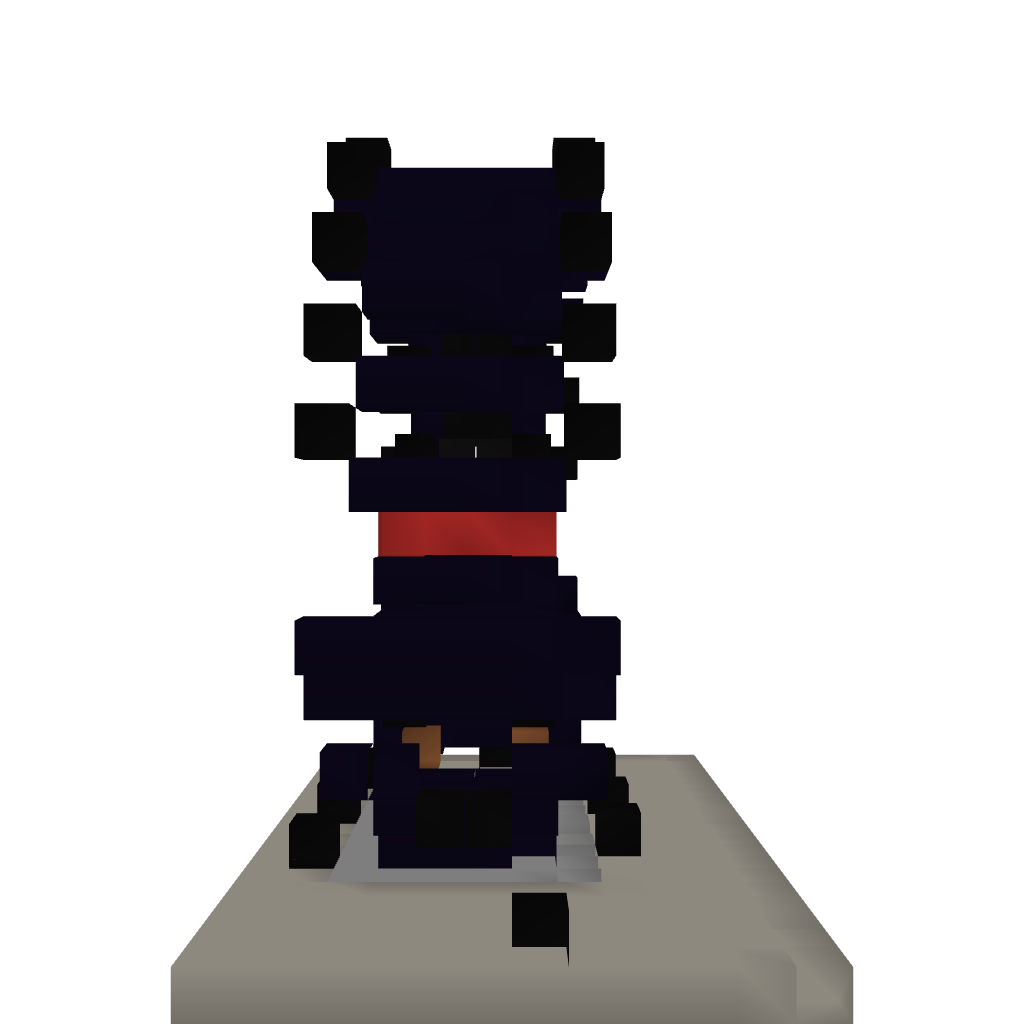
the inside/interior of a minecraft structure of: MB3 Mushroom house